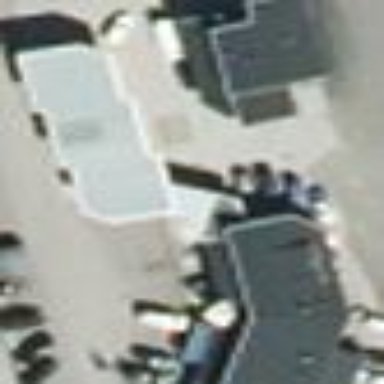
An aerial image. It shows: Building.